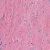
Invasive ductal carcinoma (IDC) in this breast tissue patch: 1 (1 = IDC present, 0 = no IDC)